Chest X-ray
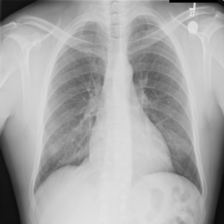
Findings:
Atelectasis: negative
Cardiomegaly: negative
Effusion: negative
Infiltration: negative
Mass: negative
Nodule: negative
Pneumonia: negative
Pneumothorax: negative
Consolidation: negative
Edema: negative
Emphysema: negative
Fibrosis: negative
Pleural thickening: negative
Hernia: negative